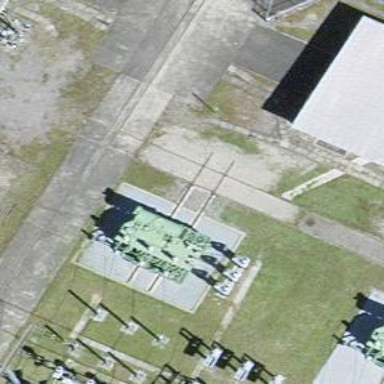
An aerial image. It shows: Transformer is shown.